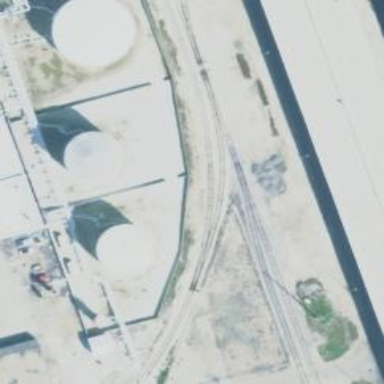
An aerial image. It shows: Rail spur service.